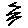
Label: zigzag